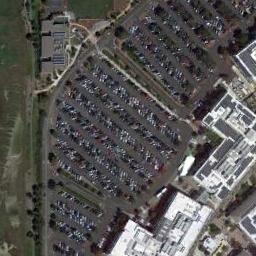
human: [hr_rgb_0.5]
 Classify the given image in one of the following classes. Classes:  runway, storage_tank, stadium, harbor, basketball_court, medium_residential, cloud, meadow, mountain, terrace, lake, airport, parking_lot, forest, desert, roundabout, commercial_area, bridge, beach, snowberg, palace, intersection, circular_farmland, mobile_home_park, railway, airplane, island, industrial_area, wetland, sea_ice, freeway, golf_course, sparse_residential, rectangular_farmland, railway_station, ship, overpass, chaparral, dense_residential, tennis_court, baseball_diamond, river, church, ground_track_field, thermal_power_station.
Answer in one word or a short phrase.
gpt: parking_lot